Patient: sex M, age 52
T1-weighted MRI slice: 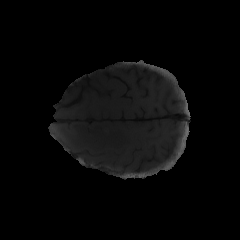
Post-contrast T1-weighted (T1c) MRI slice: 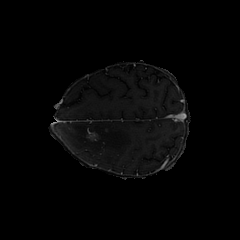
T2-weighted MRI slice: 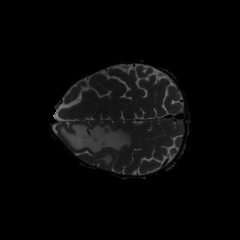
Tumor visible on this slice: yes
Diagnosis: Glioblastoma, IDH-wildtype
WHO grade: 4